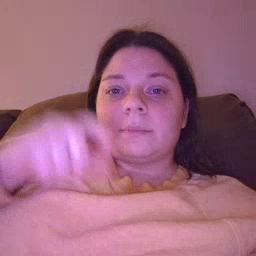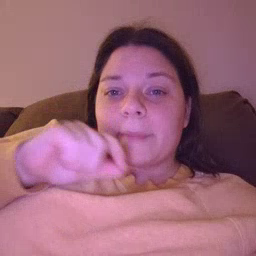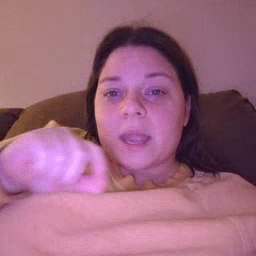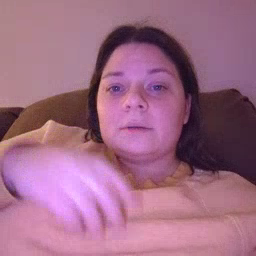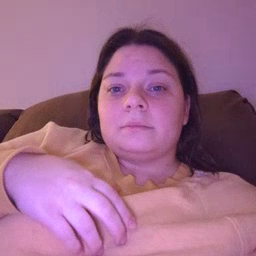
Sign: pen